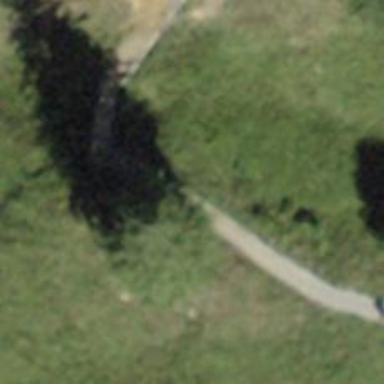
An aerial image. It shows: Gravel path.